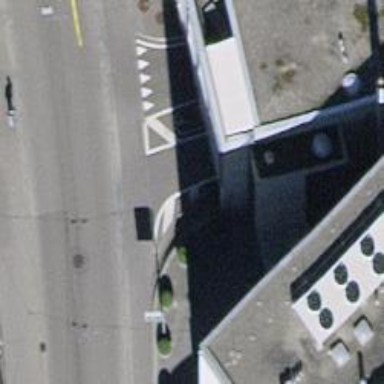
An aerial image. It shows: Parking entrance.